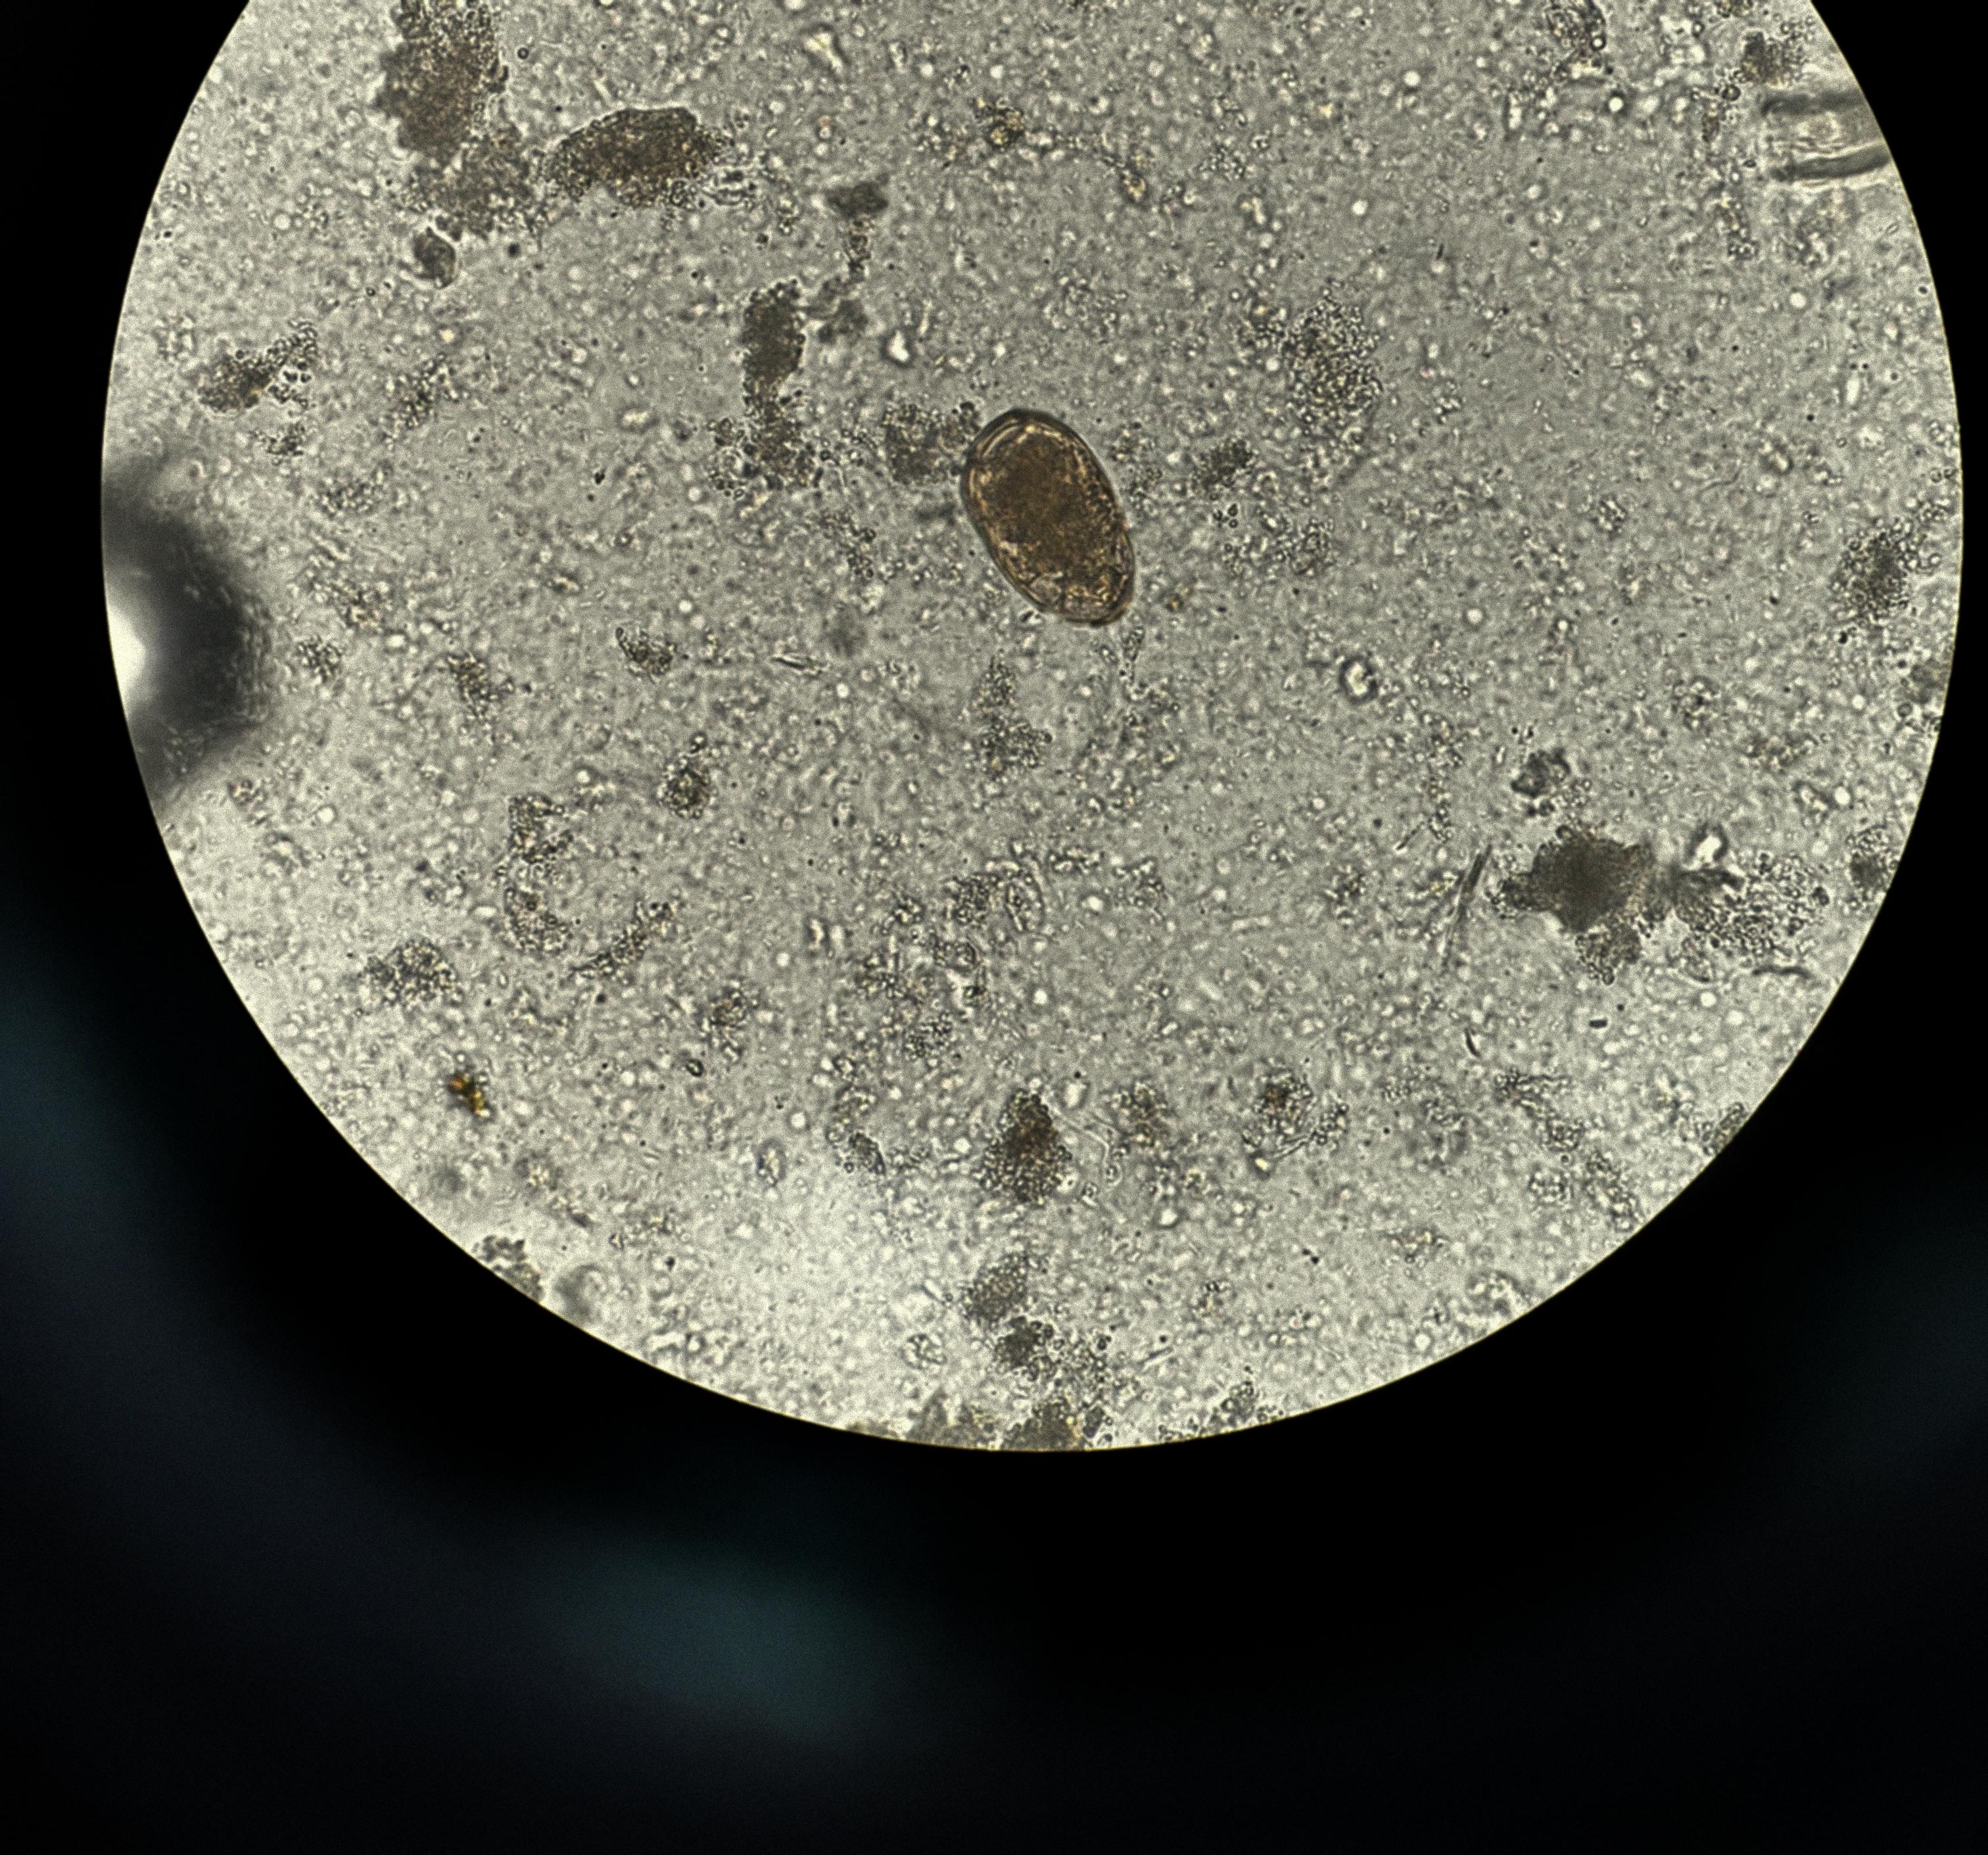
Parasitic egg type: Paragonimus spp